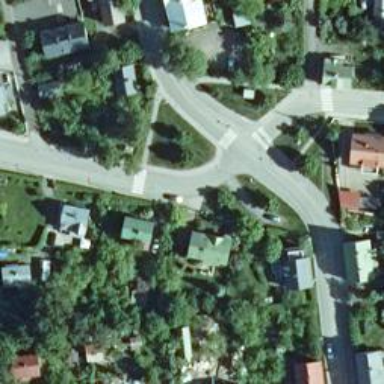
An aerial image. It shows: Uncontrolled crossing on the road.